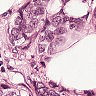
Metastatic tissue present: yes